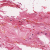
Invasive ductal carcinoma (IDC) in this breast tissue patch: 0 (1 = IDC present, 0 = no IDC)